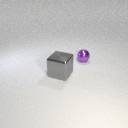
small purple metal sphere to the right of large gray metal cube